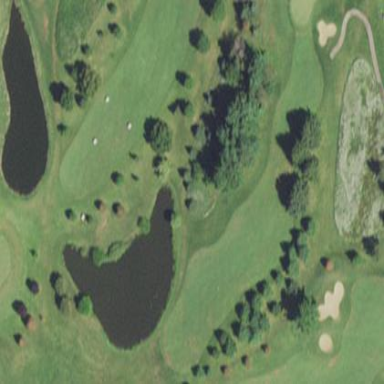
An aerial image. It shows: Area of rough grass used for golf.